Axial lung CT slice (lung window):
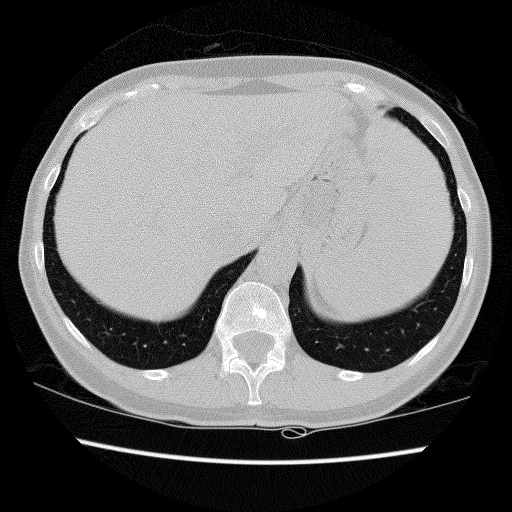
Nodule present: no